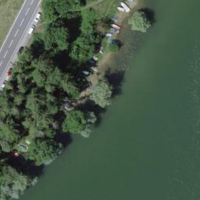
EUNIS habitat code: 14
Species observed at this site:
Galeopsis tetrahit
Sorbus aucuparia